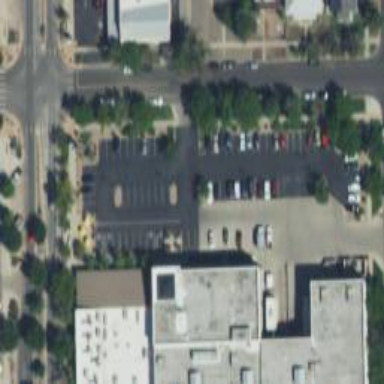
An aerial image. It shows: Parking space.